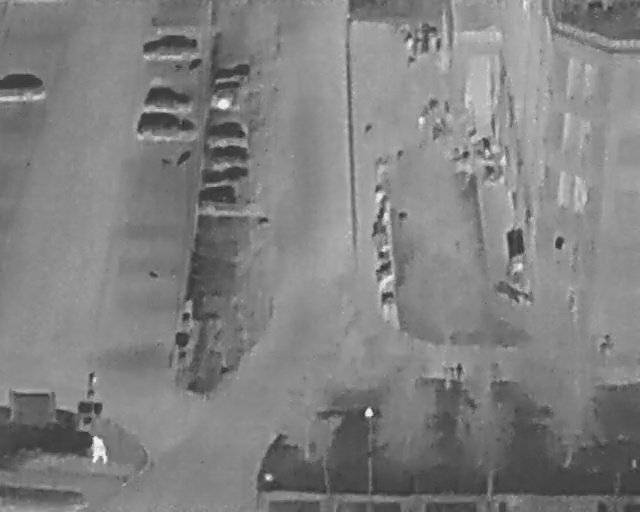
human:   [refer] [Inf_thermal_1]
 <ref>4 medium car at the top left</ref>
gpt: <box>[[1, 11, 6, 21, 2], [24, 3, 28, 15, 2], [23, 13, 28, 24, 2], [23, 18, 28, 31, 2]]</box>

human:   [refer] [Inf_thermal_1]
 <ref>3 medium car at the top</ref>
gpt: <box>[[34, 20, 37, 29, 2], [33, 14, 38, 22, 2], [34, 10, 37, 18, 171]]</box>

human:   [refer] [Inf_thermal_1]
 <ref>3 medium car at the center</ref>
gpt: <box>[[34, 25, 37, 34, 2], [33, 29, 36, 39, 2], [32, 33, 36, 43, 2]]</box>

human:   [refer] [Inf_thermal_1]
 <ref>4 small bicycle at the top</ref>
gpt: <box>[[63, 10, 65, 12, 2], [62, 6, 65, 8, 2], [63, 7, 67, 8, 2], [66, 4, 68, 6, 2]]</box>

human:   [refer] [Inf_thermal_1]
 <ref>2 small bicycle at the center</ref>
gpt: <box>[[58, 35, 60, 38, 2], [59, 56, 61, 59, 132]]</box>

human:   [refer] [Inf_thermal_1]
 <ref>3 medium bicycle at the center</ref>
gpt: <box>[[56, 41, 62, 43, 23], [58, 47, 61, 50, 2], [58, 50, 60, 55, 128]]</box>